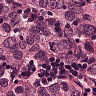
Metastatic tissue present: yes